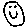
Label: smiley face